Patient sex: M
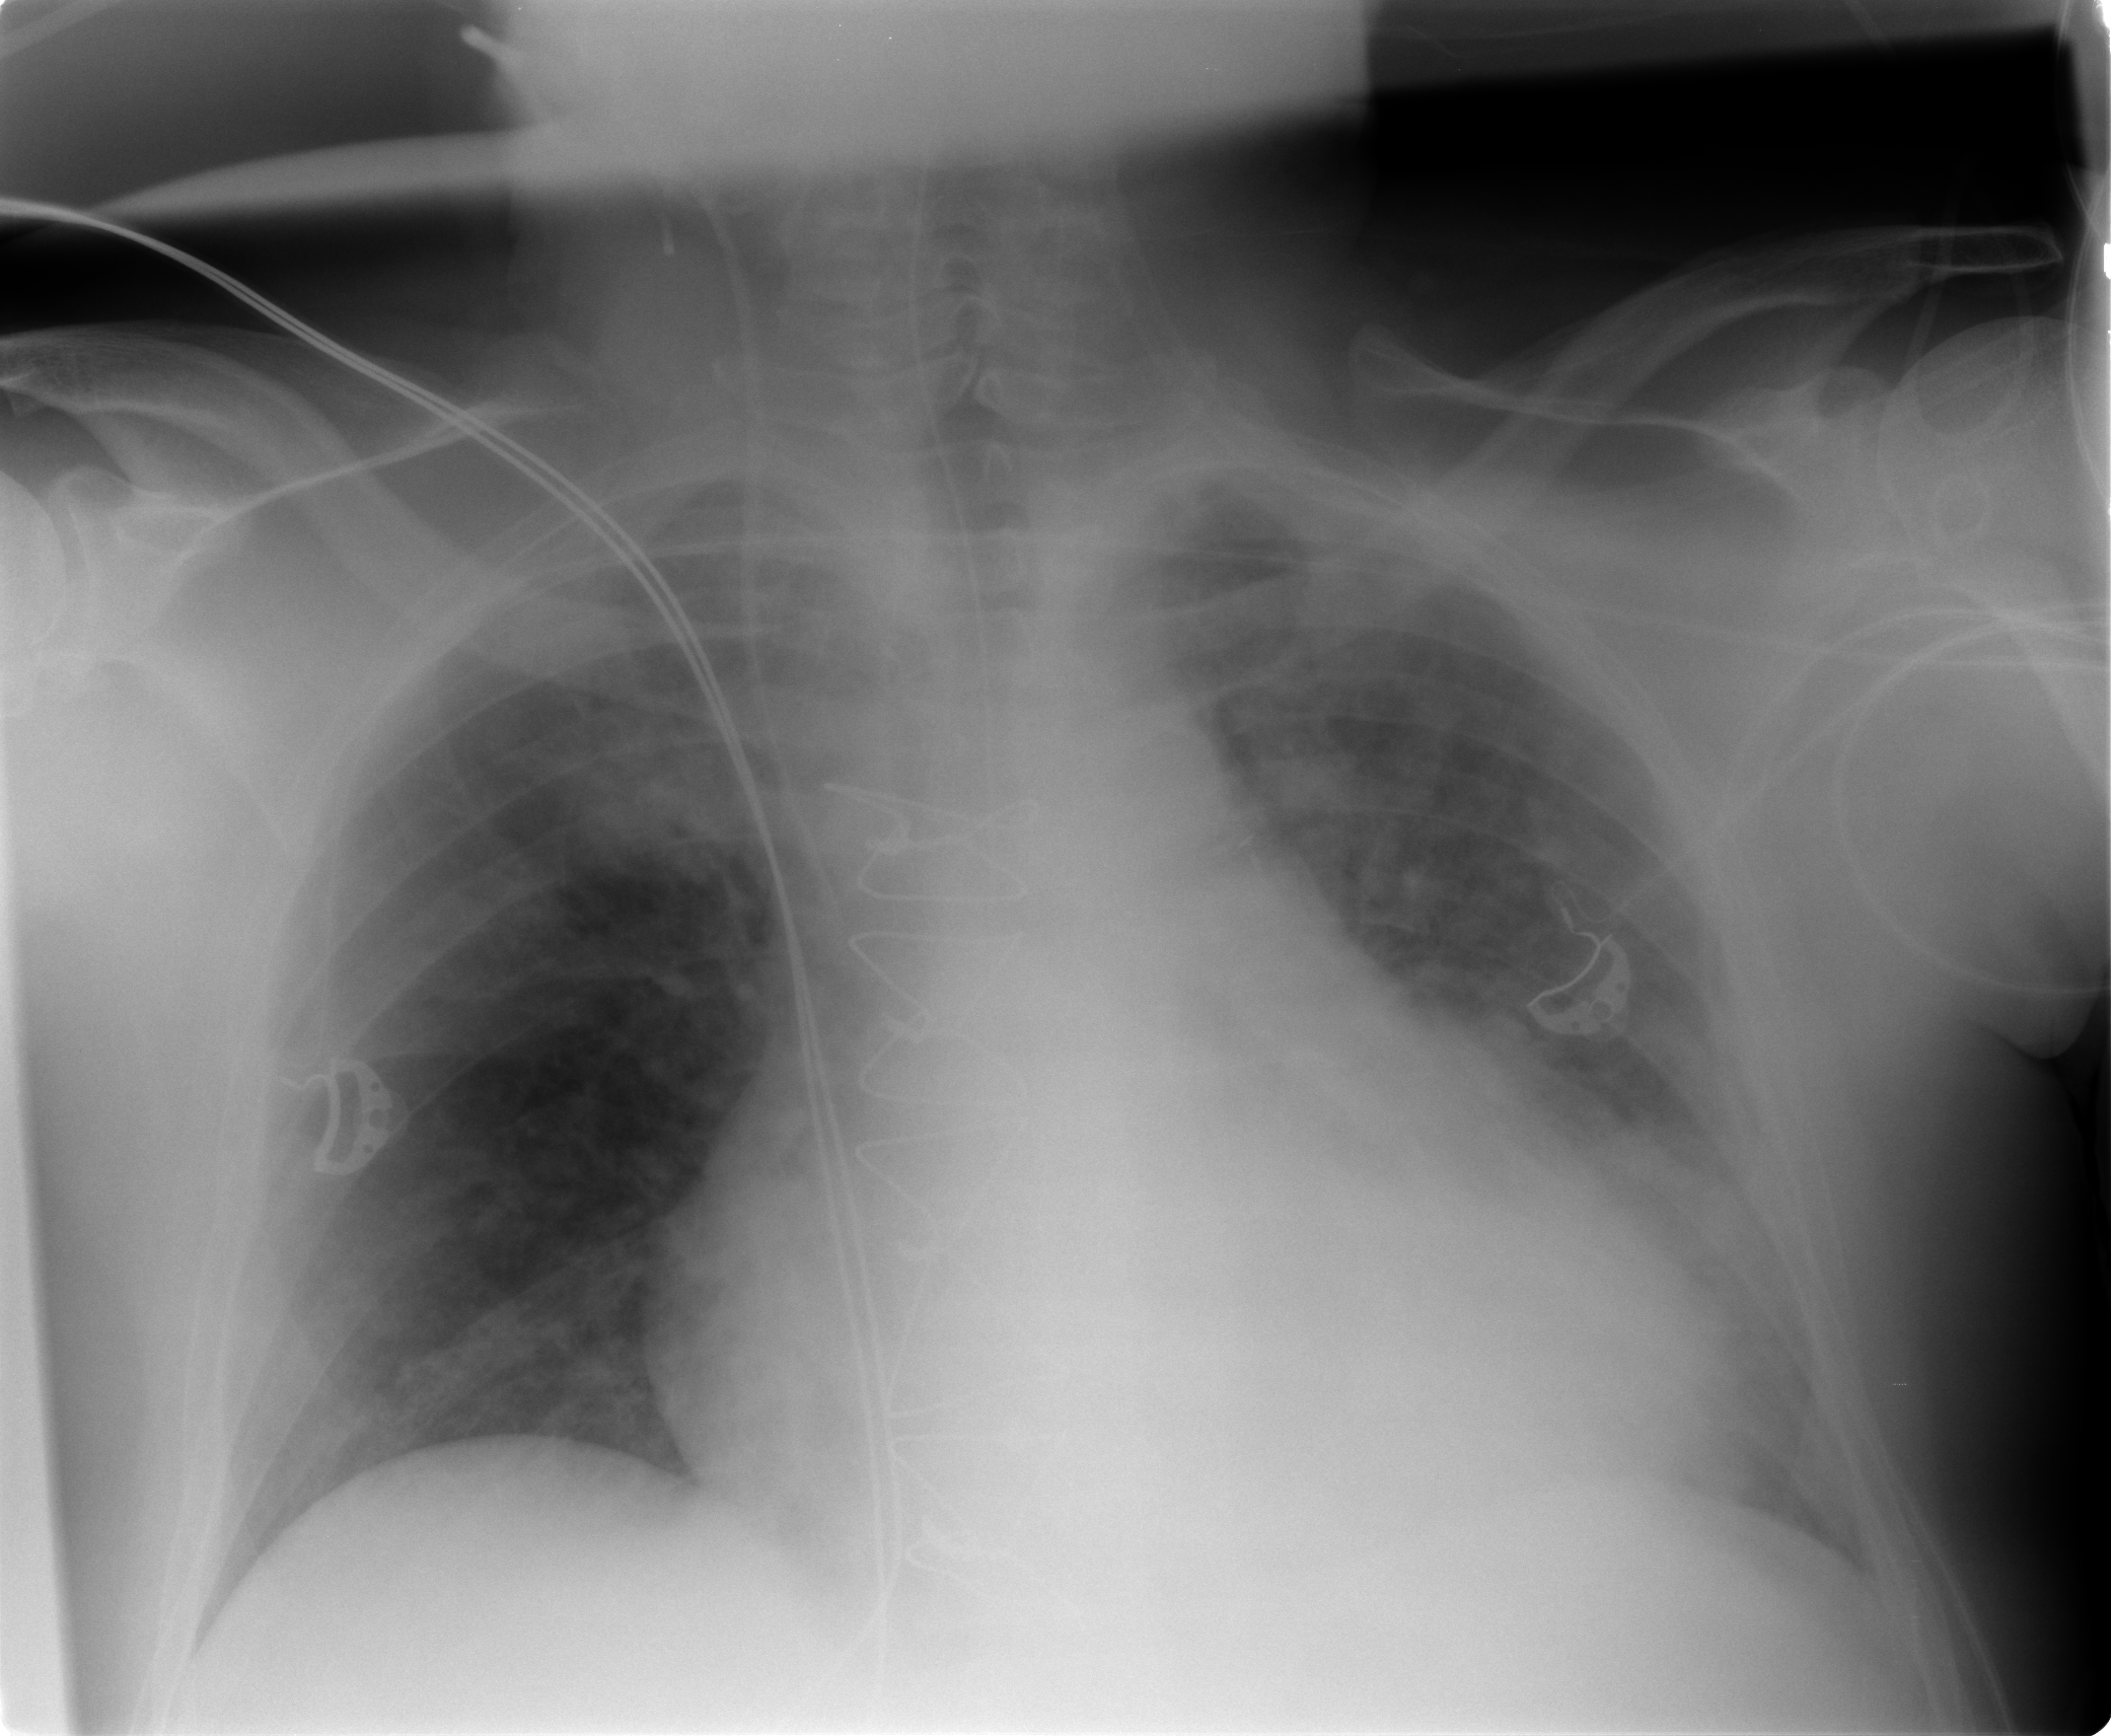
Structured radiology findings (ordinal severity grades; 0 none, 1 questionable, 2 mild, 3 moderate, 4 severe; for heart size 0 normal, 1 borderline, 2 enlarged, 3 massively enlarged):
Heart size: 2
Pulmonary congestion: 1
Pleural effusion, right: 0
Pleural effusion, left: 0
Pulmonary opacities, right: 0
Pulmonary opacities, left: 1
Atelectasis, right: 0
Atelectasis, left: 2